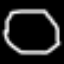
Label: octagon